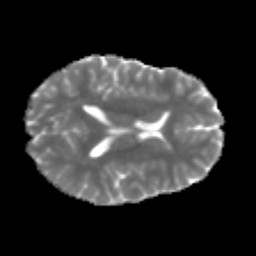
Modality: MD
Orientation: axial
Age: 24
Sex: female
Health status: healthy
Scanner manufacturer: philips
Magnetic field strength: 3 T
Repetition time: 10.368 s
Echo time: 0.0712 s